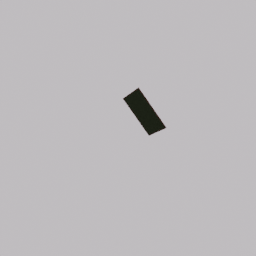
Label: furniture